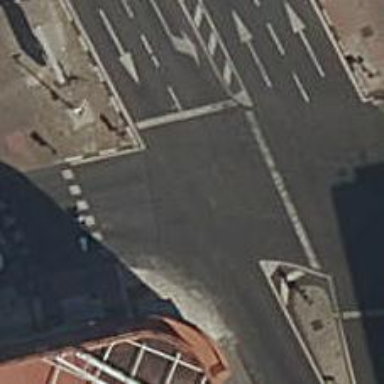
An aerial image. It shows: Road with traffic signals.